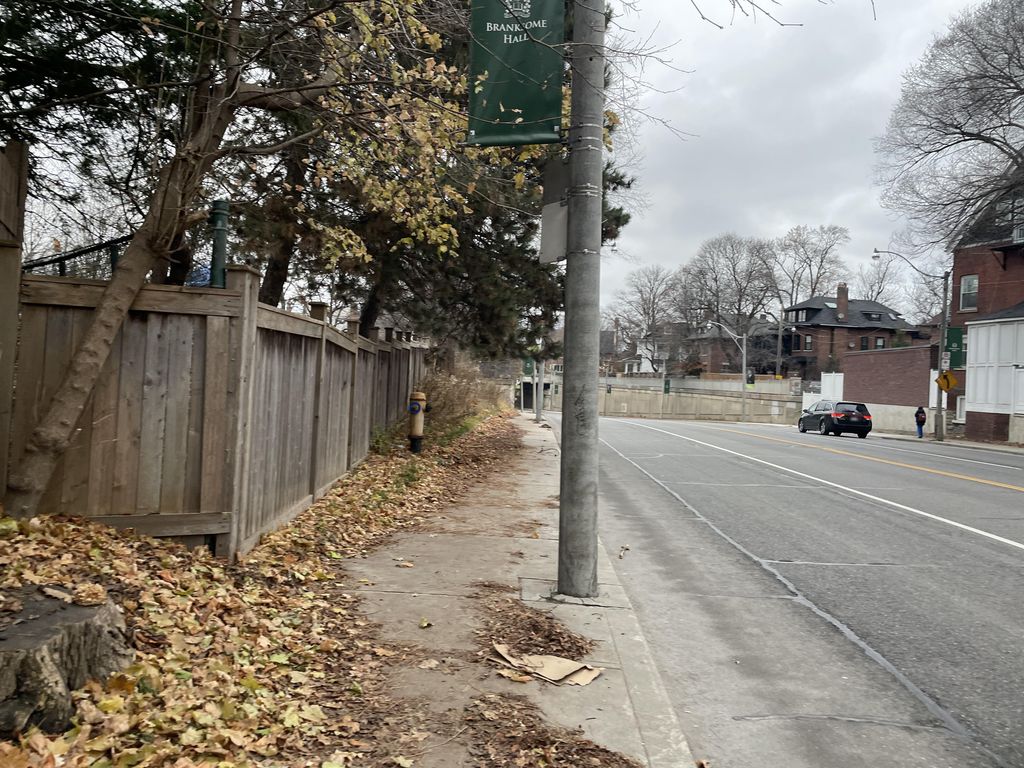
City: toronto